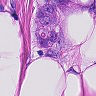
Metastatic tissue present: yes